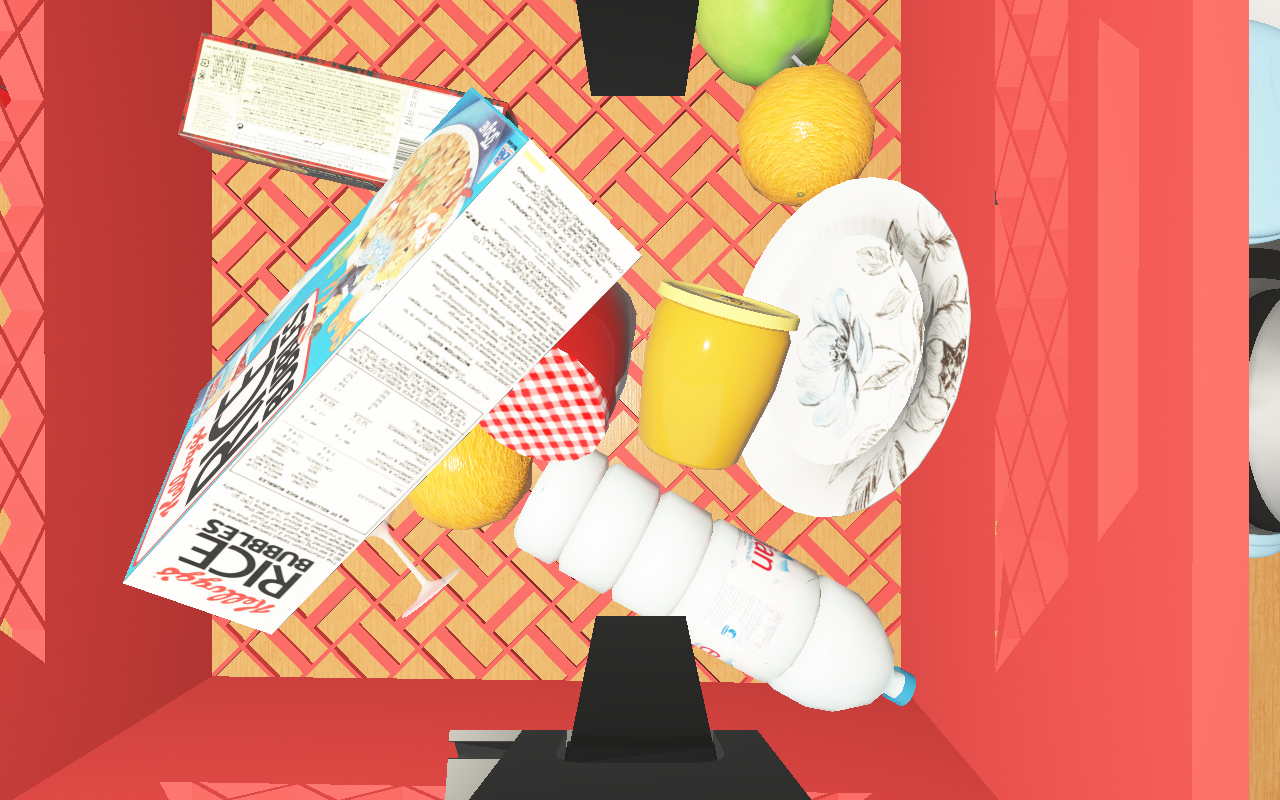
Objects in the scene:
carafe
water bottle
apple
orange
plate
wineglass
jam jar
cereal box
cereal box